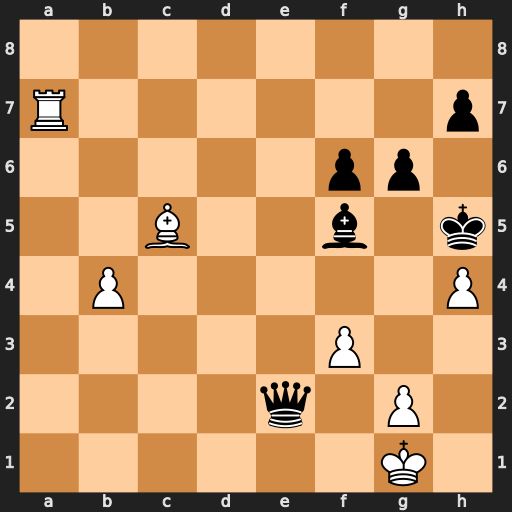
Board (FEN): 8/R6p/5pp1/2B2b1k/1P5P/5P2/4q1P1/6K1
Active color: w
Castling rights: -
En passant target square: -
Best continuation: Rxh7#